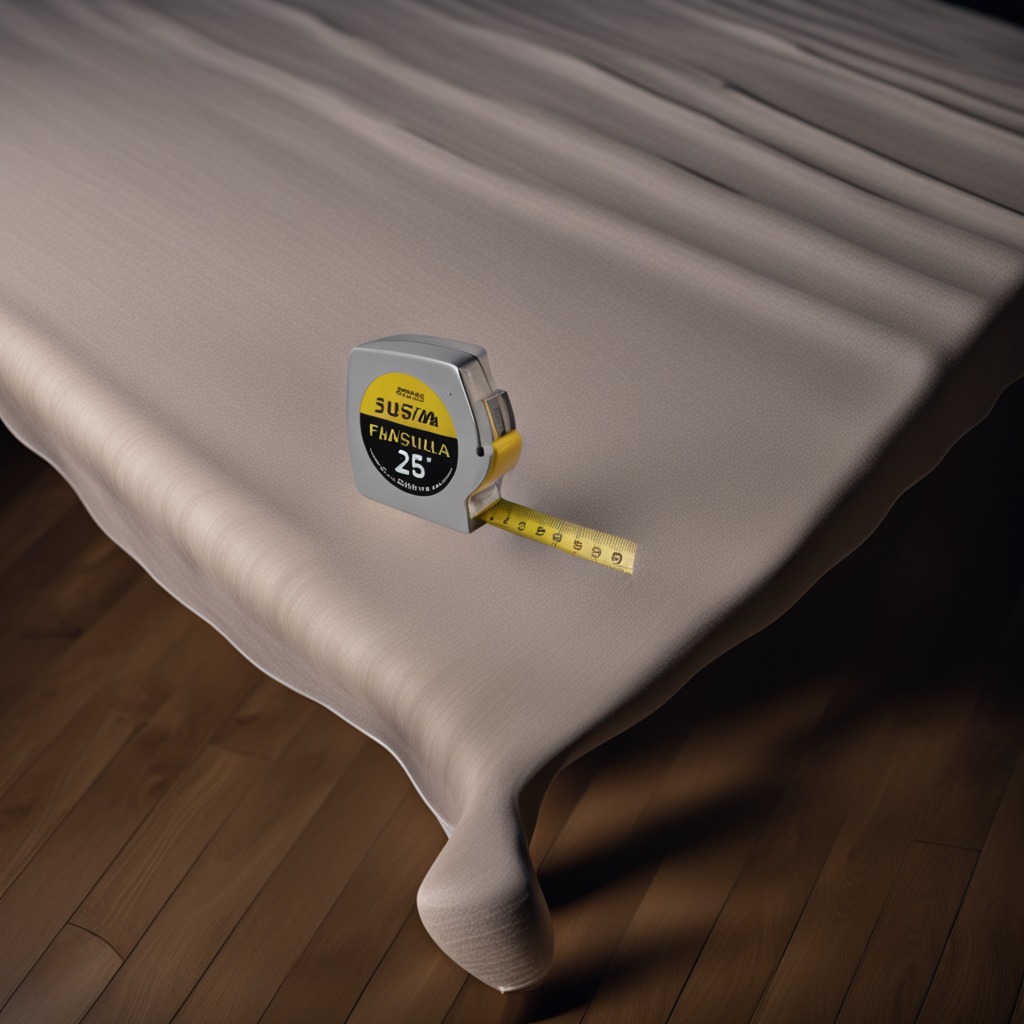
A measuring tape lies on a clean wooden table inside a workshop at night dim ambient light soft shadows worn but beneath the cloth